Question: Taking a cue from <URL>, I used the same code to add a 'Delete' option as an extra column in my returned data. The 'Delete' option is showing up in the table, but when I click on it, I'm getting
> t.row is not a function
error. Below is the code that I'm using:
'''
var t = $("table#available_profiles").dataTable({
"processing": true,
"serverSide": true,
"ajax": "retrieve_profiles",
"columns": [
{ data: 0 },
{ data: 1 },
{ data: 2 },
{ data: 3 },
{ data: 4 },
{ data: 5 },
{ data: 6 },
{
data: null,
defaultContent: '<a href="#" class="remove">DELETE</a>',
orderable: false
},
],
"columnDefs": [ {
"searchable": false,
"orderable": false,
"targets": 0
} ],
"order": [[ 5, "desc" ]]
});
$('table#available_profiles').on( 'click', 'a.remove', function () {
var data = t.row( $(this).parents('tr') ).data(); // error here
alert( data[1] +"'s salary is: "+ data[ 7 ] );
return false;
} );
'''
The table is getting drawn with the data processed from server side. So there are no missing js files or syntax errors with either the plugin js or the server side code.
From what I can tell, 't' is a global variable too. So it should be available inside the 'a.remove' click function. But I'm running out of ideas on why this isn't working.
# UPDATE
Doing
> console.log(t);
is returning the following:

And I don't find the 'row()' function anywhere. How could this be possible?
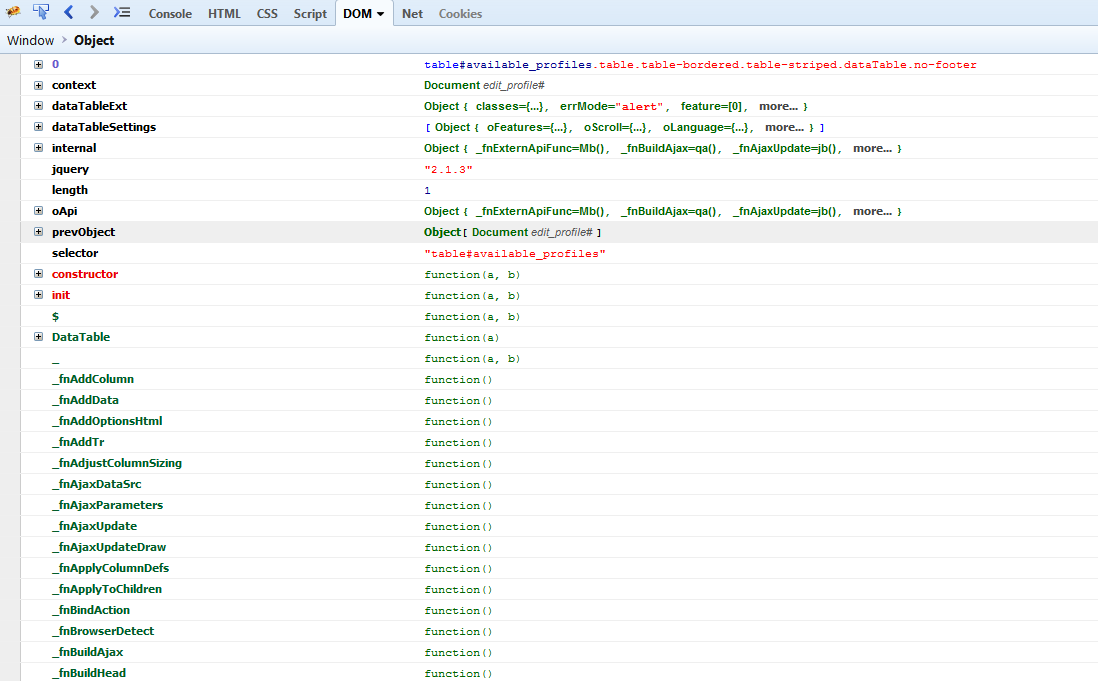
Answer: Ok. I solved it. The problem was I was calling the plugin as
'''
$("table#available_profiles").dataTable({....});
'''
whereas it should have been
'''
$("table#available_profiles").DataTable({...}); // notice the capital D
'''